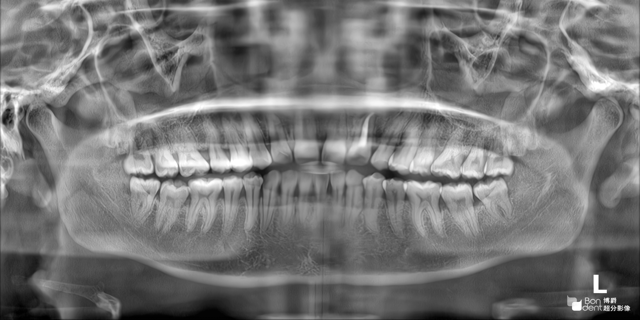
adult